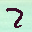
Label: 7